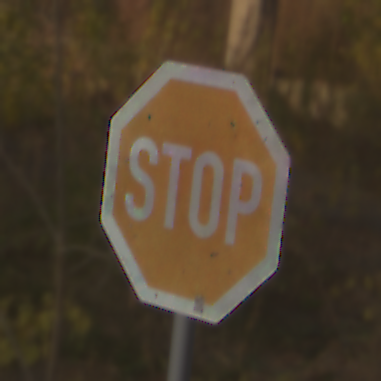
Verkehrszeichen: Stop
Umgebung: Roofed, Suburban
Tageszeit: SunriseSunset
Wetter: Clear
Licht: Natural
Jahreszeit: NotSpecified
Kontrast: MediumContrast